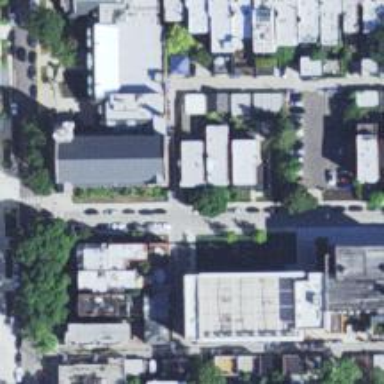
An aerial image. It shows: Alleyway designated as service road.